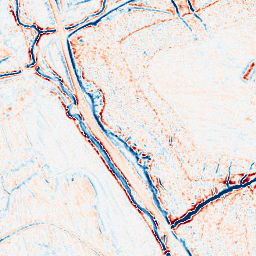
Category: edge_preserving
Decomposition family: bilateral
Decomposition parameters: d: 9
sigma_color: 50
sigma_space: 100
Upsampling method: quartic
Upsampling parameters: scale: 2
Upsampling scale: 2